Question:
As you can see from the screenshot, the 'fgets()' function is running only once to take in the string 'name', but it is not accepting the 'designation' string and is skipping onto the "salary" input. What is intriguing me even more is the fact that this same code is running perfectly well in TurboC3....I am getting problems only with GCC compiler based IDE such as DevCPP and now in GCC itself in Linux.
'''
#include <iostream>
#include <conio.h>
#include <stdio.h>
#include <string.h>
using namespace std;
class emp
{
private:
char name[20], desig[20];
int id;
float salary;
public:
void getdata()
{
cout << "ENTER NAME:
";
fgets(name, 20, stdin);
cout << "ENTER ID:
";
cin >> id;
cout << "ENTER DESIGNATION:
";
fgets(desig, 20, stdin);
cout << "ENTER SALARY:
";
cin >> salary;
}
void showdata()
{
cout << "NAME:- " << name << "
";
cout << "ID:- " << id << "
";
cout << "DESIGNATION: " << desig << "
";
cout << "SALARY: " << salary << "
";
}
};
int main()
{
emp ins[3];
int i;
cout << "ENTER DETAILS:
";
for (i = 0; i < 3; i++)
ins[i].getdata();
cout << "*****************************DETAILS***************************
";
for (i = 0; i < 3; i++)
ins[i].showdata();
return 0;
}
'''
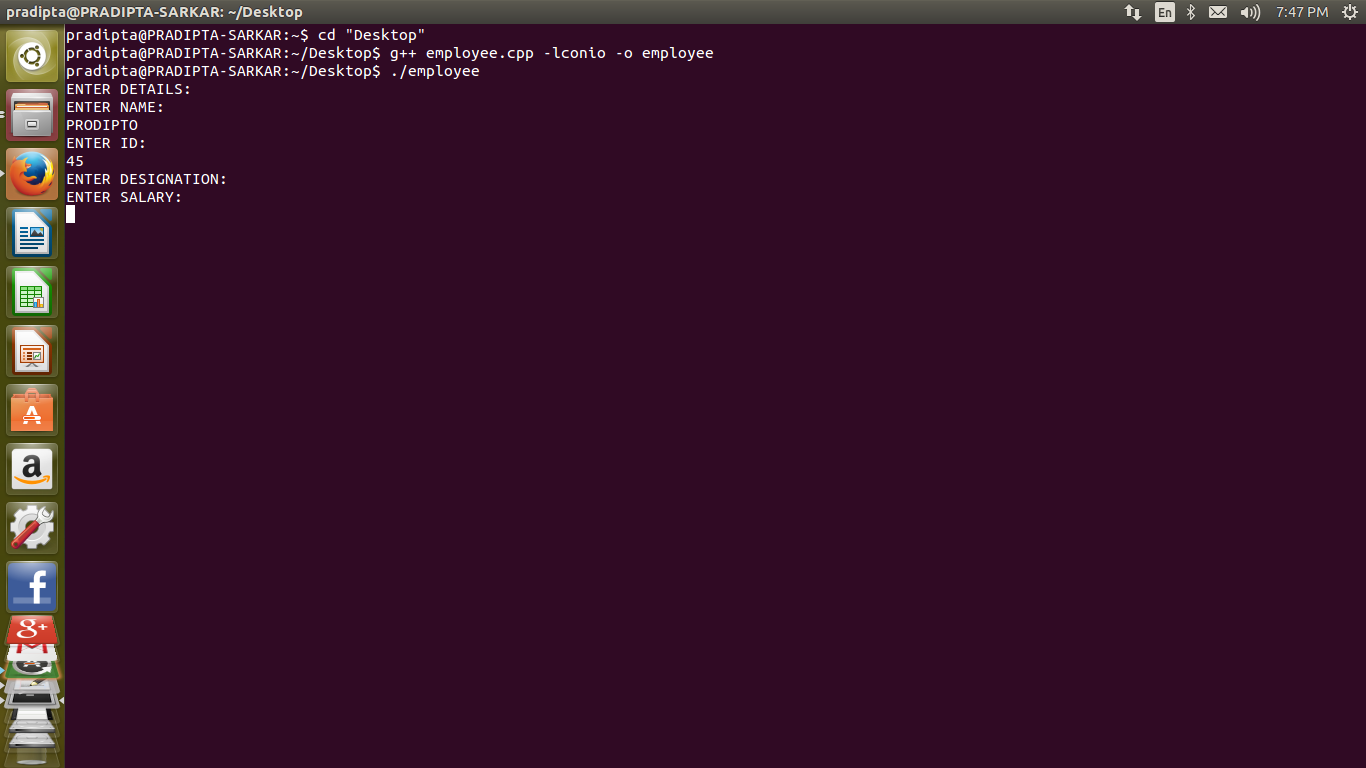
Answer: When reading from standard input, do not mix C library functions, such as 'fgets()', and C++ 'std::cin' operators. The C library knows nothing about what the C++ library is doing.
Change your code to use only 'stdin', or only 'std::cin', to read standard input.